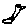
Label: bird